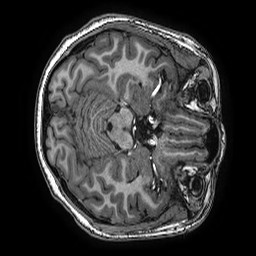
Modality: T1w
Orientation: axial
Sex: female
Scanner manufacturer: ge
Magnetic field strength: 3 T
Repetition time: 0.0077 s
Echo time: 0.003436 s